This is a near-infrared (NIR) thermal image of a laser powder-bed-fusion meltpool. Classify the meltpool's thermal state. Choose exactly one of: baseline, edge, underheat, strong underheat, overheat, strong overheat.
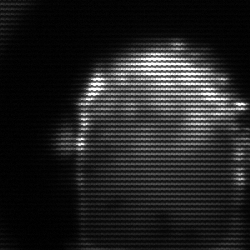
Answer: baseline